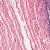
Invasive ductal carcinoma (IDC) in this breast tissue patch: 0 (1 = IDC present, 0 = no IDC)